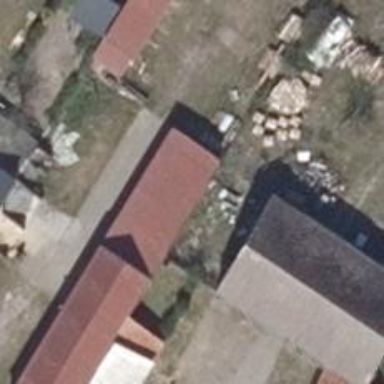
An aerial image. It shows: Rural barn.